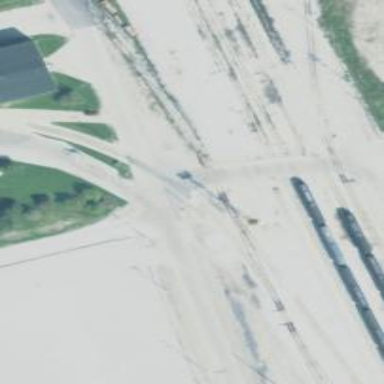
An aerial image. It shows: Level crossing along the railway.